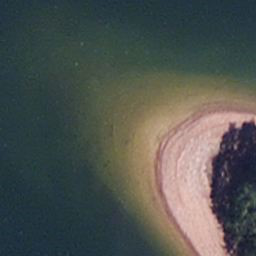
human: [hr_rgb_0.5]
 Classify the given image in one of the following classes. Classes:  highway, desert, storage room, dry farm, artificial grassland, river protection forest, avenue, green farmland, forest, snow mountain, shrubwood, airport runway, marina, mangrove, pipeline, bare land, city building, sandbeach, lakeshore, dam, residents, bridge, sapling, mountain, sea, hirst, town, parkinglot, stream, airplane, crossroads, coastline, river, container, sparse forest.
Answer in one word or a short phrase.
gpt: lakeshore